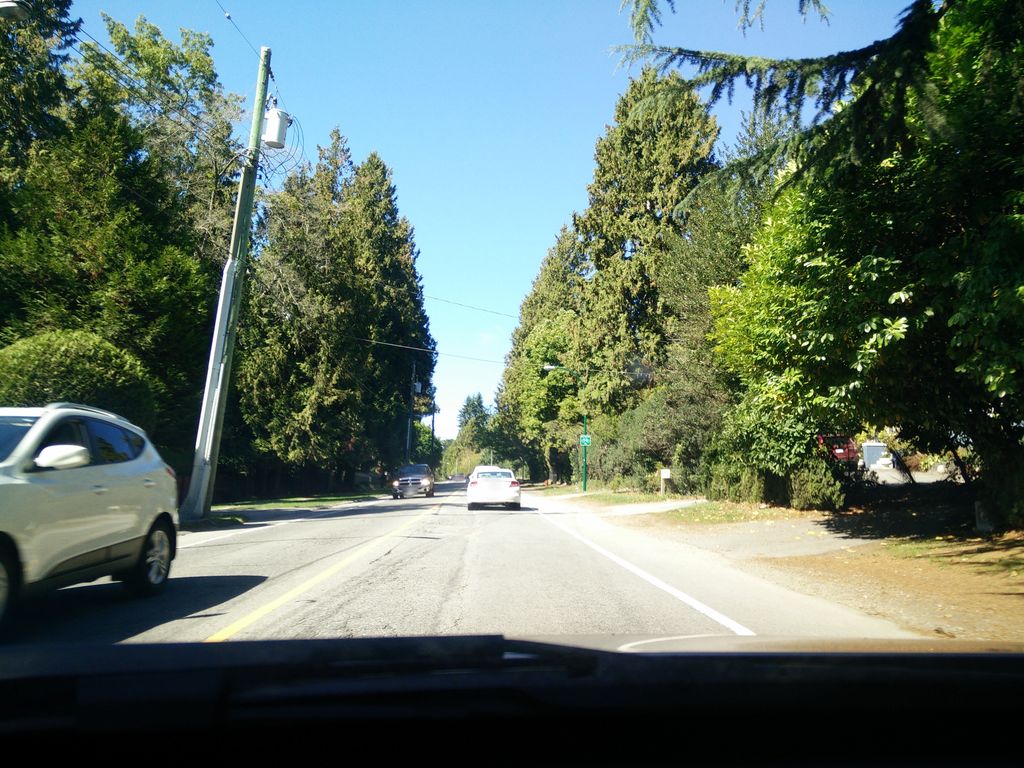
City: vancouver